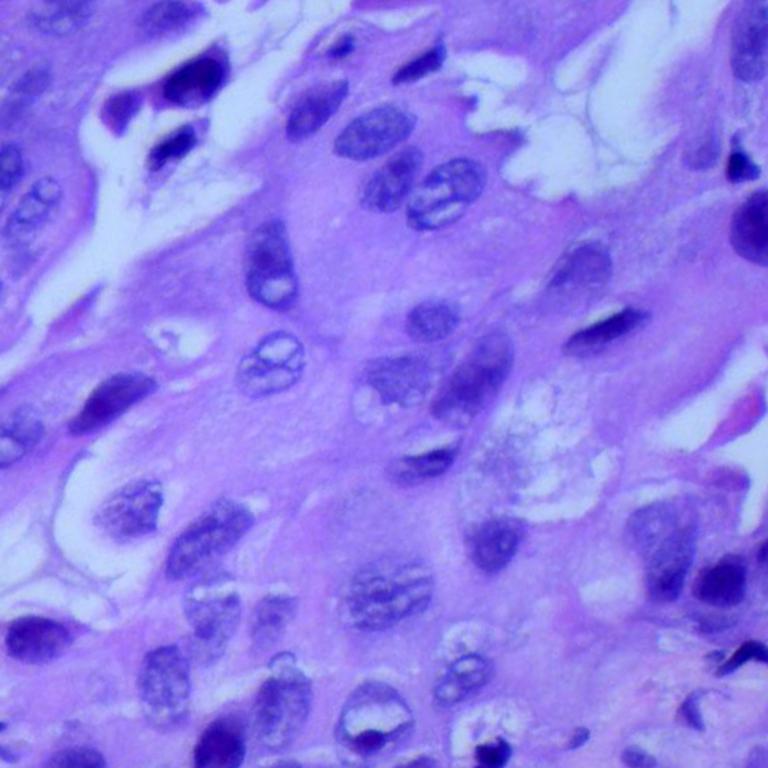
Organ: lung
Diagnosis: adenocarcinomas